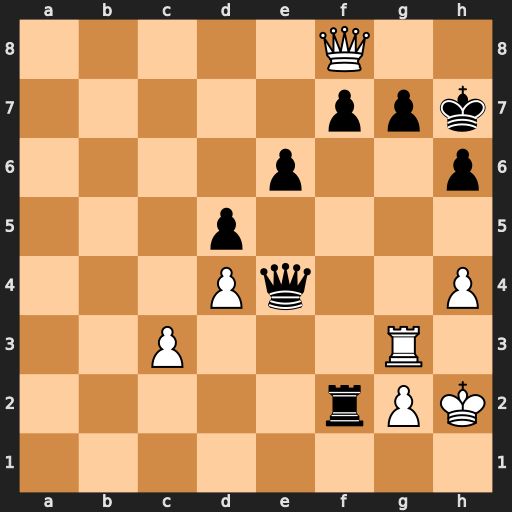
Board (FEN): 5Q2/5ppk/4p2p/3p4/3Pq2P/2P3R1/5rPK/8
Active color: w
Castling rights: -
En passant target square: -
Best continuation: Qxg7#